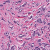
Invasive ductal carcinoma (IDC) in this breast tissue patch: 1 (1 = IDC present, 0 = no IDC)